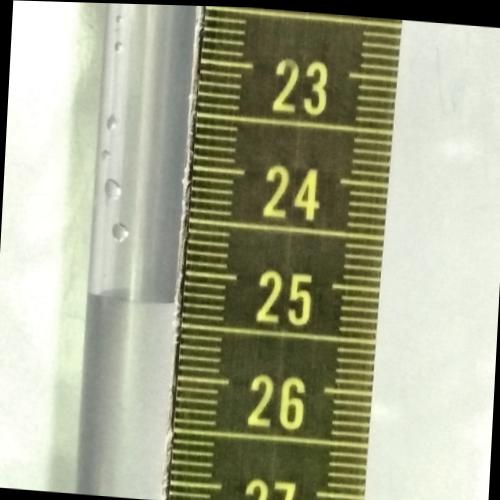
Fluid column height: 25.3 cm